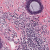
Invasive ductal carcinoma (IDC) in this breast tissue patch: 0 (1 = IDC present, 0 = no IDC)